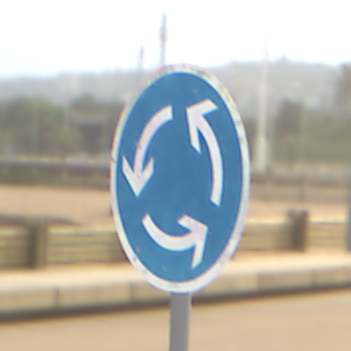
Verkehrszeichen: Kreisverkehr
Umgebung: Outdoor, Suburban
Tageszeit: MorningAfternoon
Wetter: PartlyCloudy
Licht: Natural
Jahreszeit: NotSpecified
Kontrast: HighContrast